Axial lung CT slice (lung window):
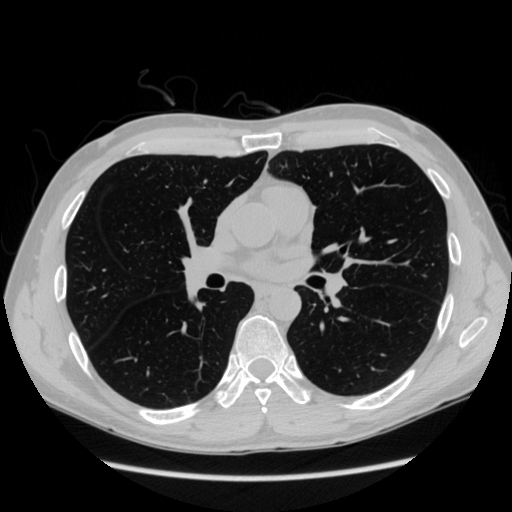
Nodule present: no